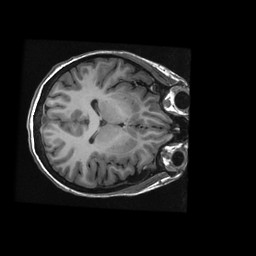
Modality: T1w
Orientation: axial
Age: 21
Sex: female
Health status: healthy
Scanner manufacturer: ge
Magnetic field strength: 3 T
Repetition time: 0.008384 s
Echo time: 0.003108 s